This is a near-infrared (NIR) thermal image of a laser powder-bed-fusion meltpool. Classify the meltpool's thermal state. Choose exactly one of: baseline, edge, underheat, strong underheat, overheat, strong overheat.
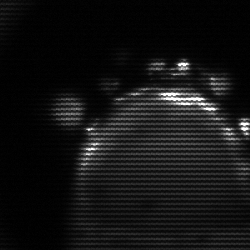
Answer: edge